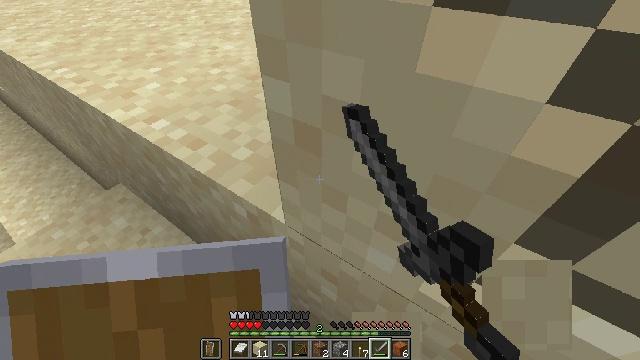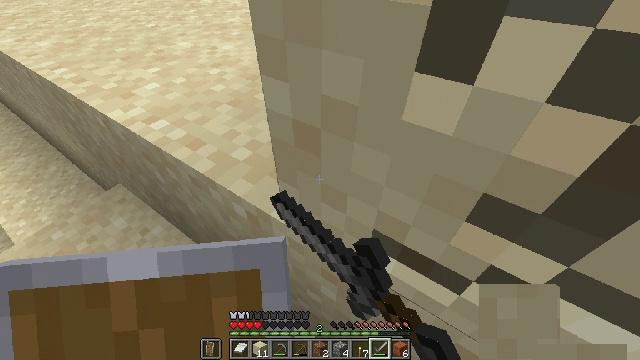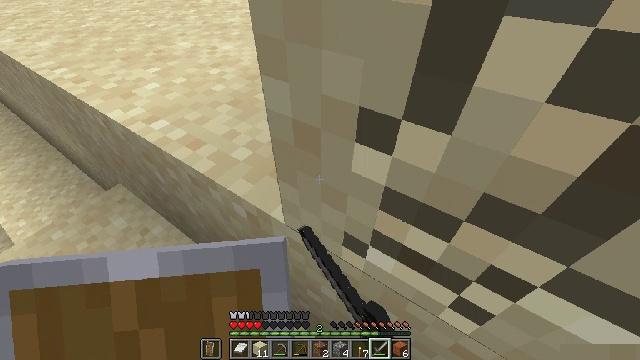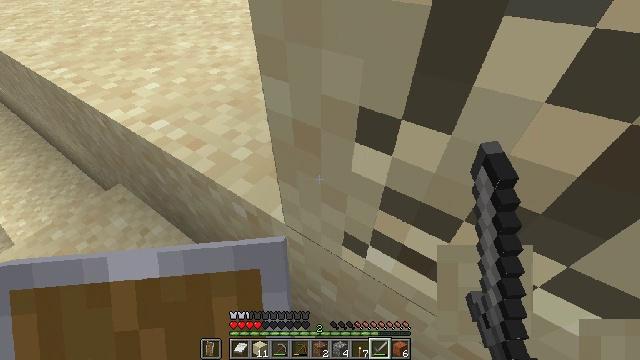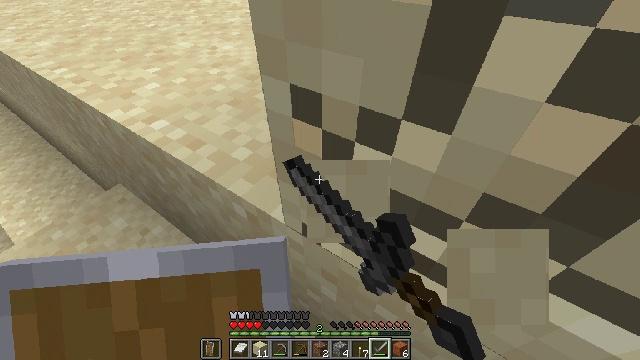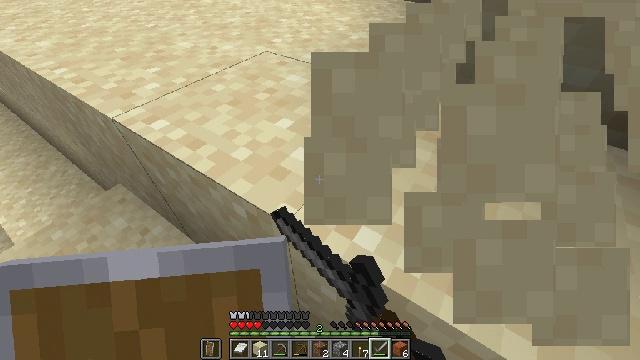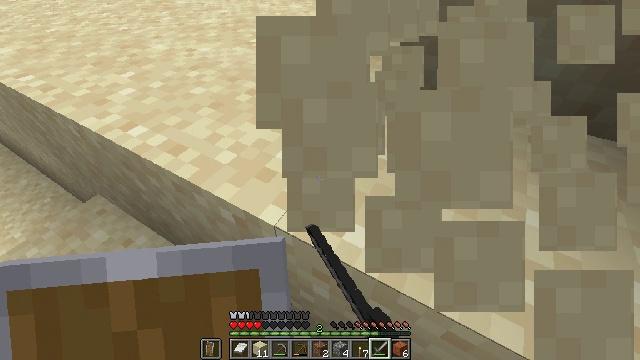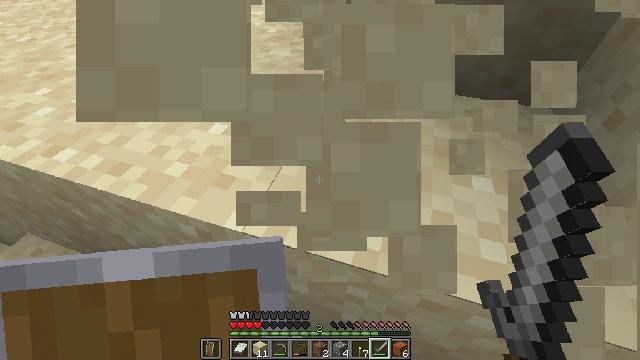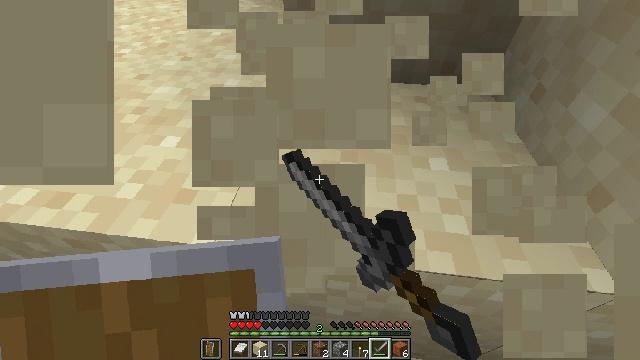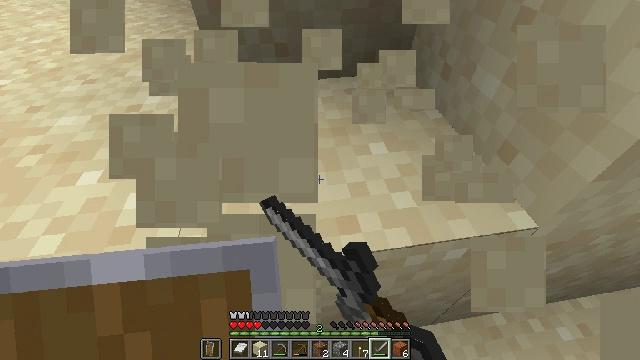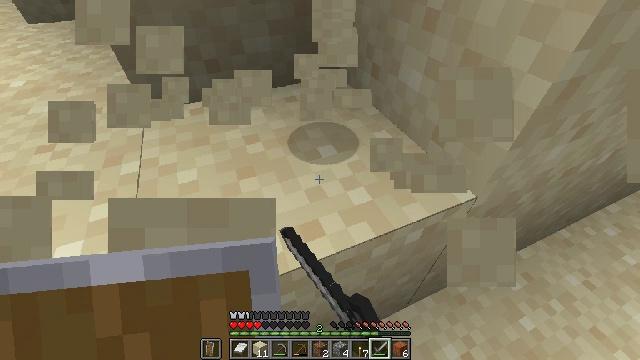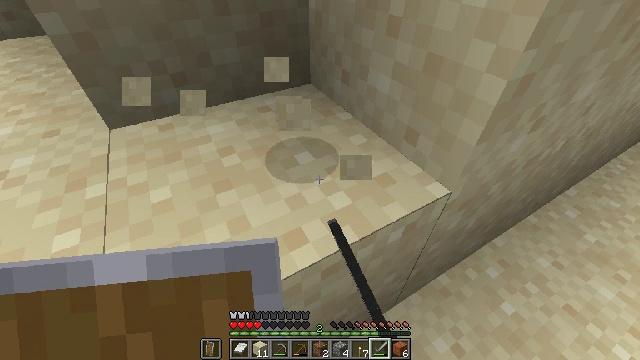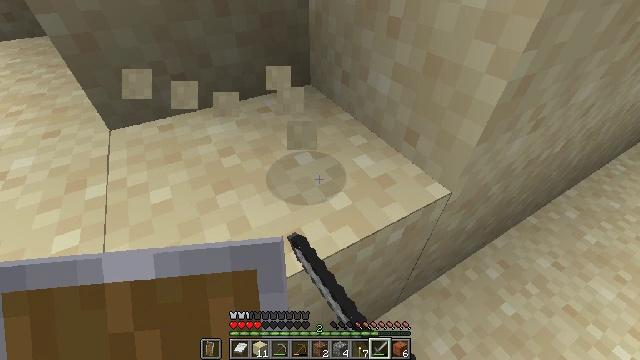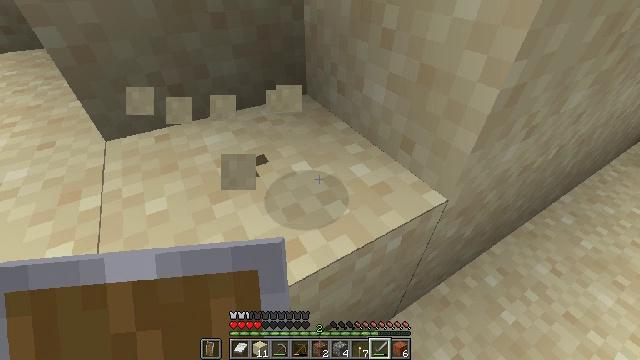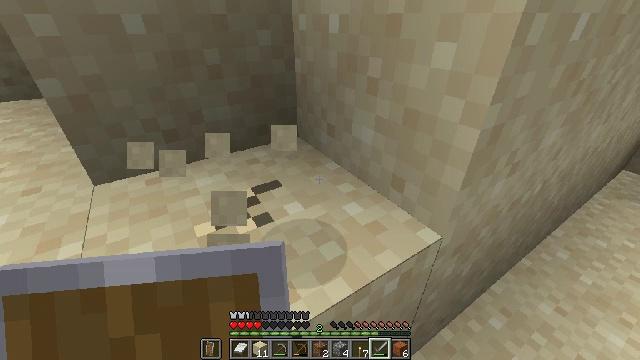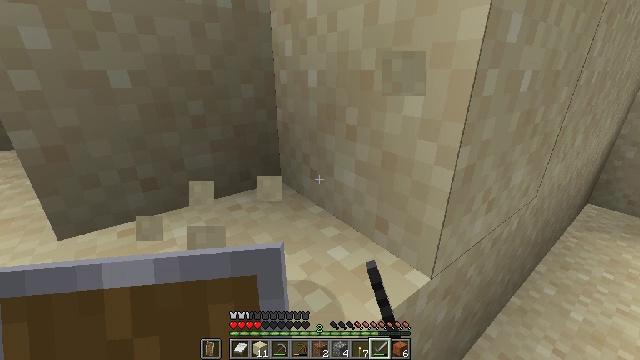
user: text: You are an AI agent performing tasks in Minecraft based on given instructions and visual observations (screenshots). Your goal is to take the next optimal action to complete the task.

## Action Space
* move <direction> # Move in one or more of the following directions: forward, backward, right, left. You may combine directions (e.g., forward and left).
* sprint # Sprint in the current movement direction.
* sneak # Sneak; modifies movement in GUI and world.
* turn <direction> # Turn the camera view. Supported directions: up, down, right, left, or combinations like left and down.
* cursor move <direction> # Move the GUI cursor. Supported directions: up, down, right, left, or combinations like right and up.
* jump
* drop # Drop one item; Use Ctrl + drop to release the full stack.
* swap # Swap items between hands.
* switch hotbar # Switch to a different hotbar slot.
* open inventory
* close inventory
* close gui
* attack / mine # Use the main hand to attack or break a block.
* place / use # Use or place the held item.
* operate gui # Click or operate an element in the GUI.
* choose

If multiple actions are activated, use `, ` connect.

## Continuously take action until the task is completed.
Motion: motion action
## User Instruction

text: Mine sand by the water.
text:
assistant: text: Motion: attack / mine
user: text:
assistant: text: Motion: attack / mine
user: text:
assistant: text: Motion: attack / mine
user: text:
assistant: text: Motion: attack / mine
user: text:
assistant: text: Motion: attack / mine
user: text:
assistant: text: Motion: turn right, attack / mine
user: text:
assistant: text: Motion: turn right and down, attack / mine
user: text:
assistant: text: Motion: turn right, attack / mine
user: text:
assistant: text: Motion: turn right, attack / mine
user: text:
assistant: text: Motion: turn right and up, attack / mine
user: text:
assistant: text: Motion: turn right and up, attack / mine
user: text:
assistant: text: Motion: attack / mine
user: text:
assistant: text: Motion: turn up, attack / mine
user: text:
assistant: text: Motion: turn right and up, attack / mine
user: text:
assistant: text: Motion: turn right and up, attack / mine
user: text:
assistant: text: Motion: turn right and up, attack / mine
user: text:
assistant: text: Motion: turn right and up, attack / mine
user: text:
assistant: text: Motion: turn right and up, attack / mine
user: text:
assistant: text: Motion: turn right and up, attack / mine
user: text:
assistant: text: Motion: turn right, attack / mine
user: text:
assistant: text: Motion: attack / mine
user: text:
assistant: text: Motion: attack / mine
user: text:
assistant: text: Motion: attack / mine
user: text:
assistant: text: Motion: attack / mine
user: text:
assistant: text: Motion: attack / mine
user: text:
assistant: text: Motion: attack / mine
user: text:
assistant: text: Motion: attack / mine
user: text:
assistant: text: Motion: attack / mine
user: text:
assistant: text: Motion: attack / mine
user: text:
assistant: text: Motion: attack / mine